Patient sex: M
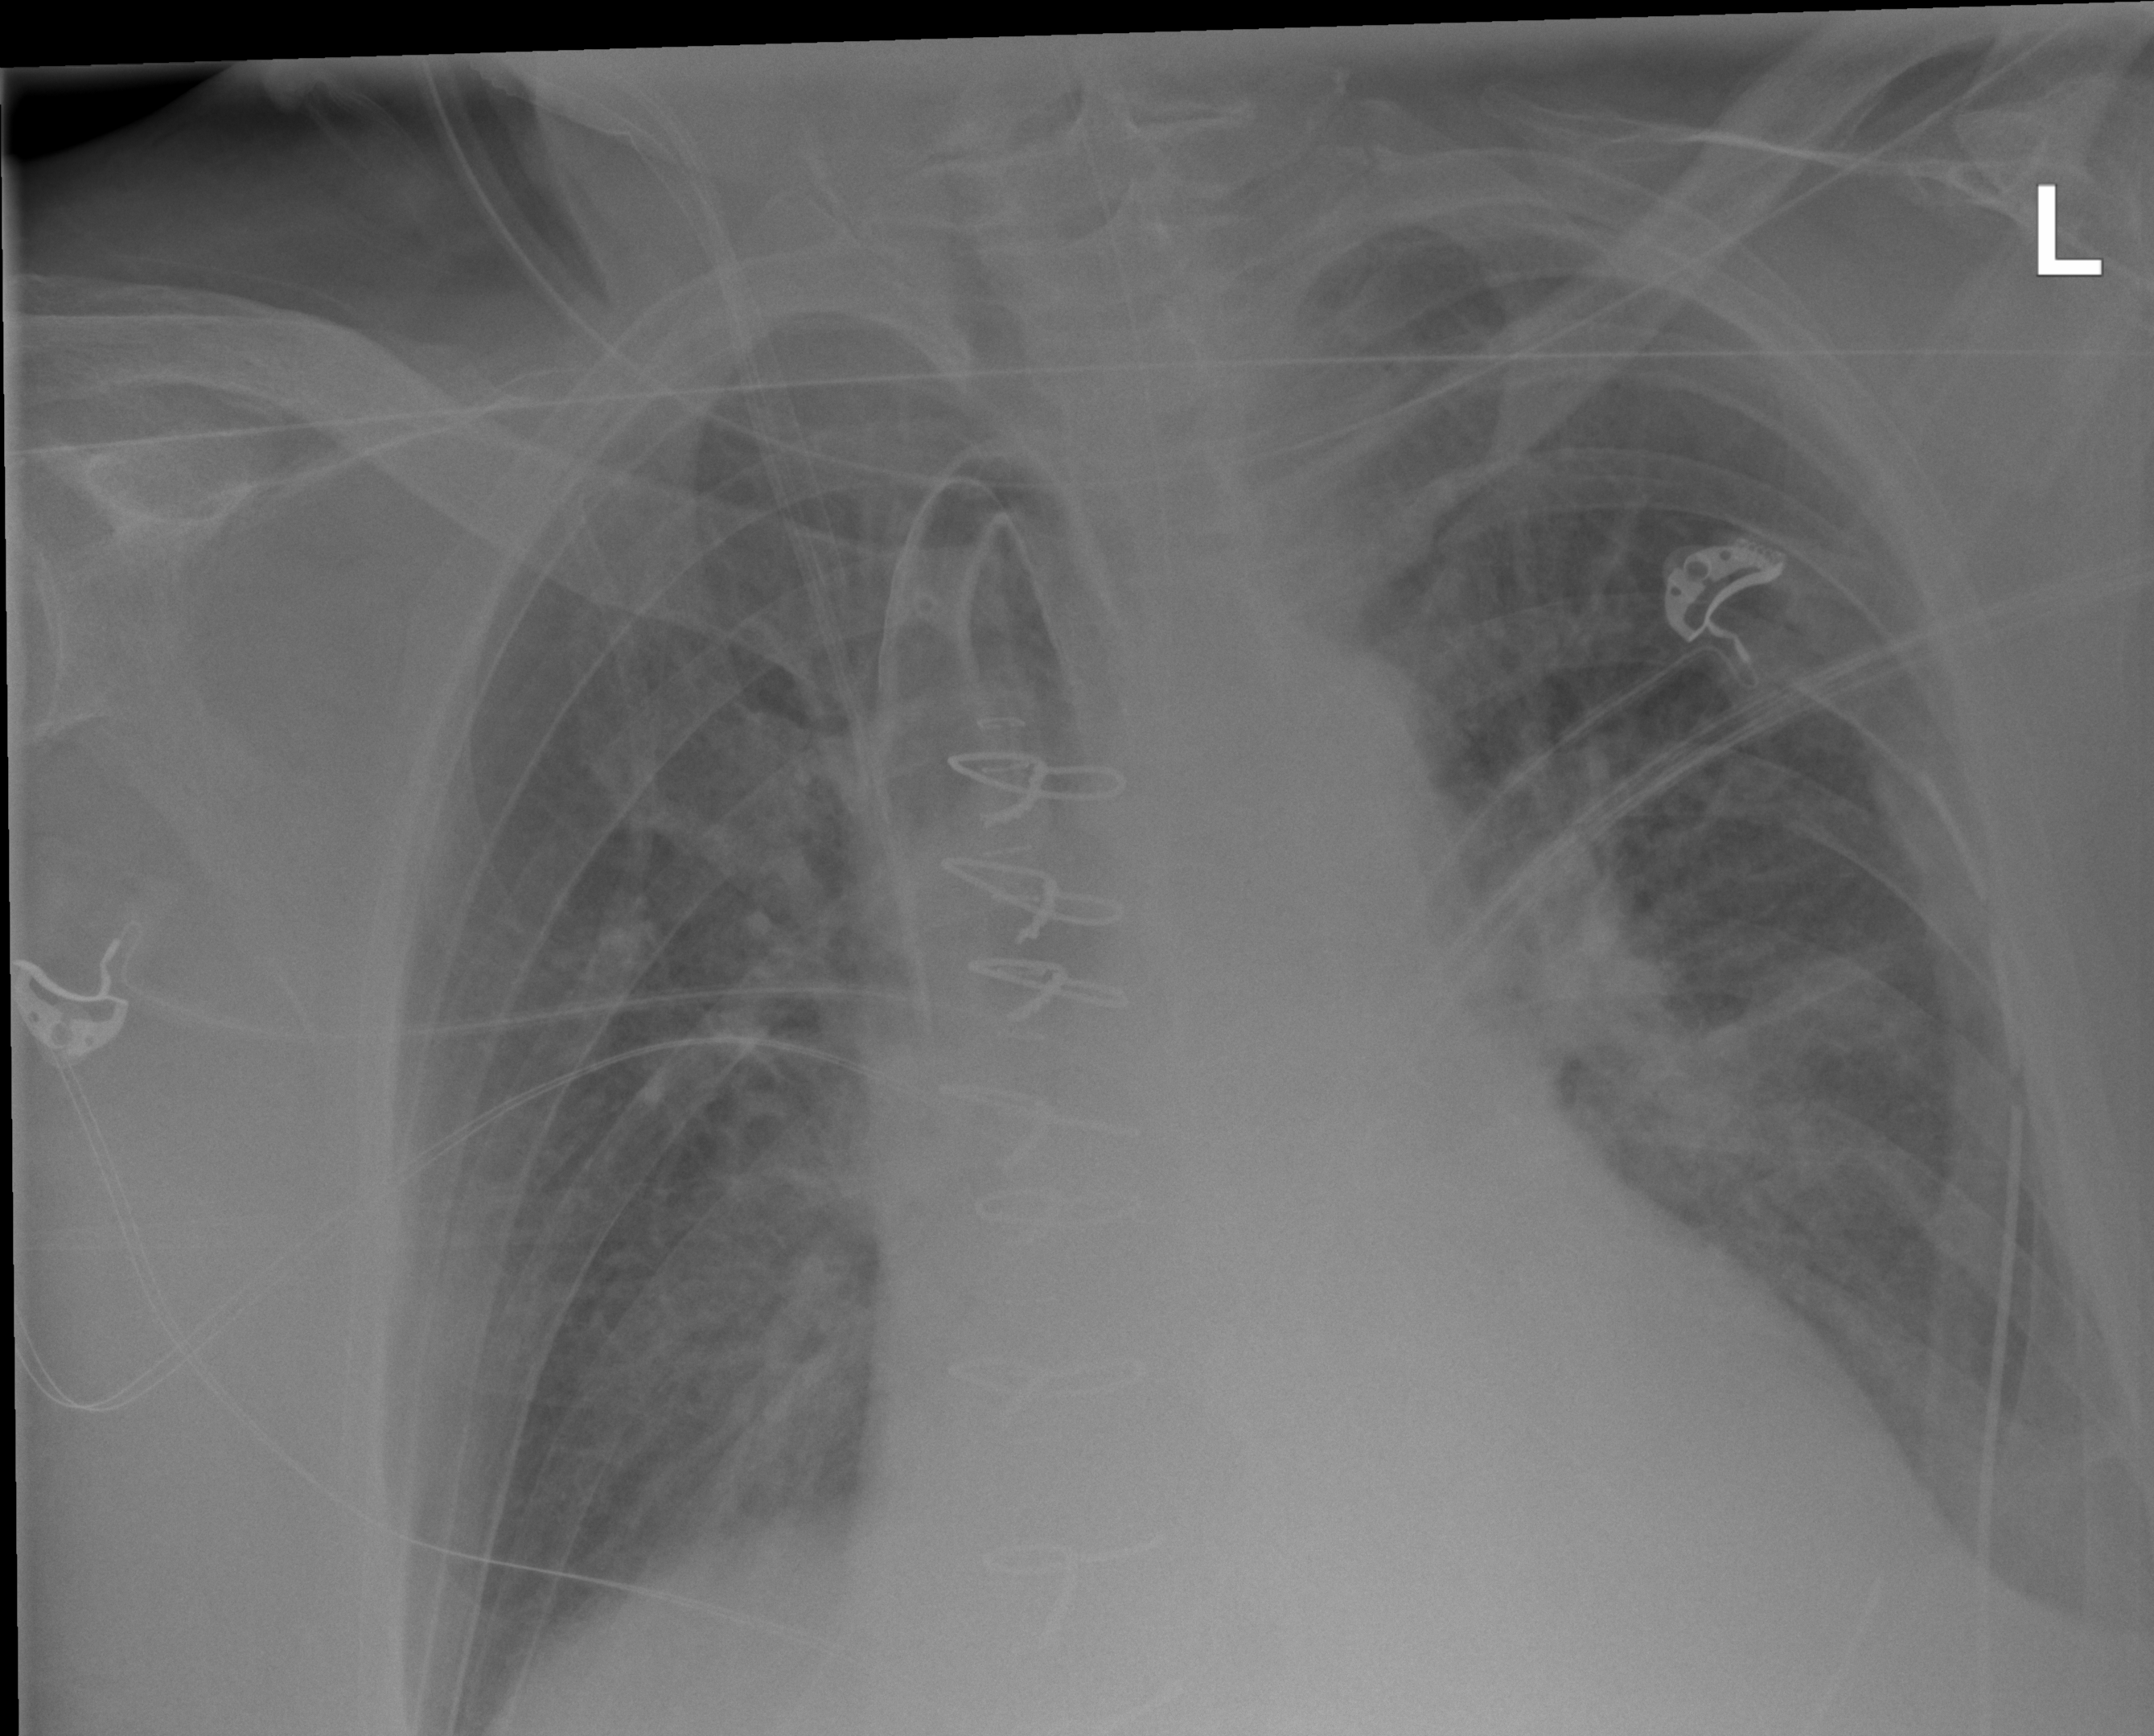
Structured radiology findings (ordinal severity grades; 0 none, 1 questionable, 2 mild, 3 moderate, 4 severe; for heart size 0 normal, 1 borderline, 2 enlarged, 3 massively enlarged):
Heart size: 2
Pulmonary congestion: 2
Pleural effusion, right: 2
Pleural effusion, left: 2
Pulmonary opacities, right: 2
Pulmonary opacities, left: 2
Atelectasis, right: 2
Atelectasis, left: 2